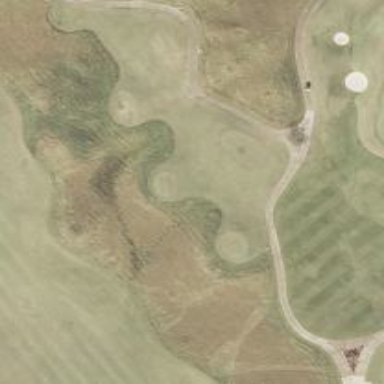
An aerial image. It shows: View of golf hole.